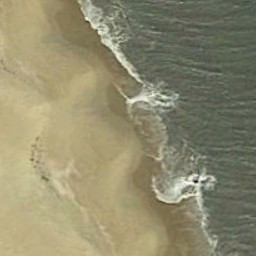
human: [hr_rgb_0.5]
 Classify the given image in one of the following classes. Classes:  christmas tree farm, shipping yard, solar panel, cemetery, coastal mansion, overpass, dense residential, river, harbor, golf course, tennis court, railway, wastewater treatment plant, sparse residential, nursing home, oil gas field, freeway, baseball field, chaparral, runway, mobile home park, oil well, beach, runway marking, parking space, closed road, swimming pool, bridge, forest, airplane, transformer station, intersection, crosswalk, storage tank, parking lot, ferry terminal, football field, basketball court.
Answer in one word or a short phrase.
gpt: beach